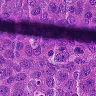
Metastatic tissue present: yes